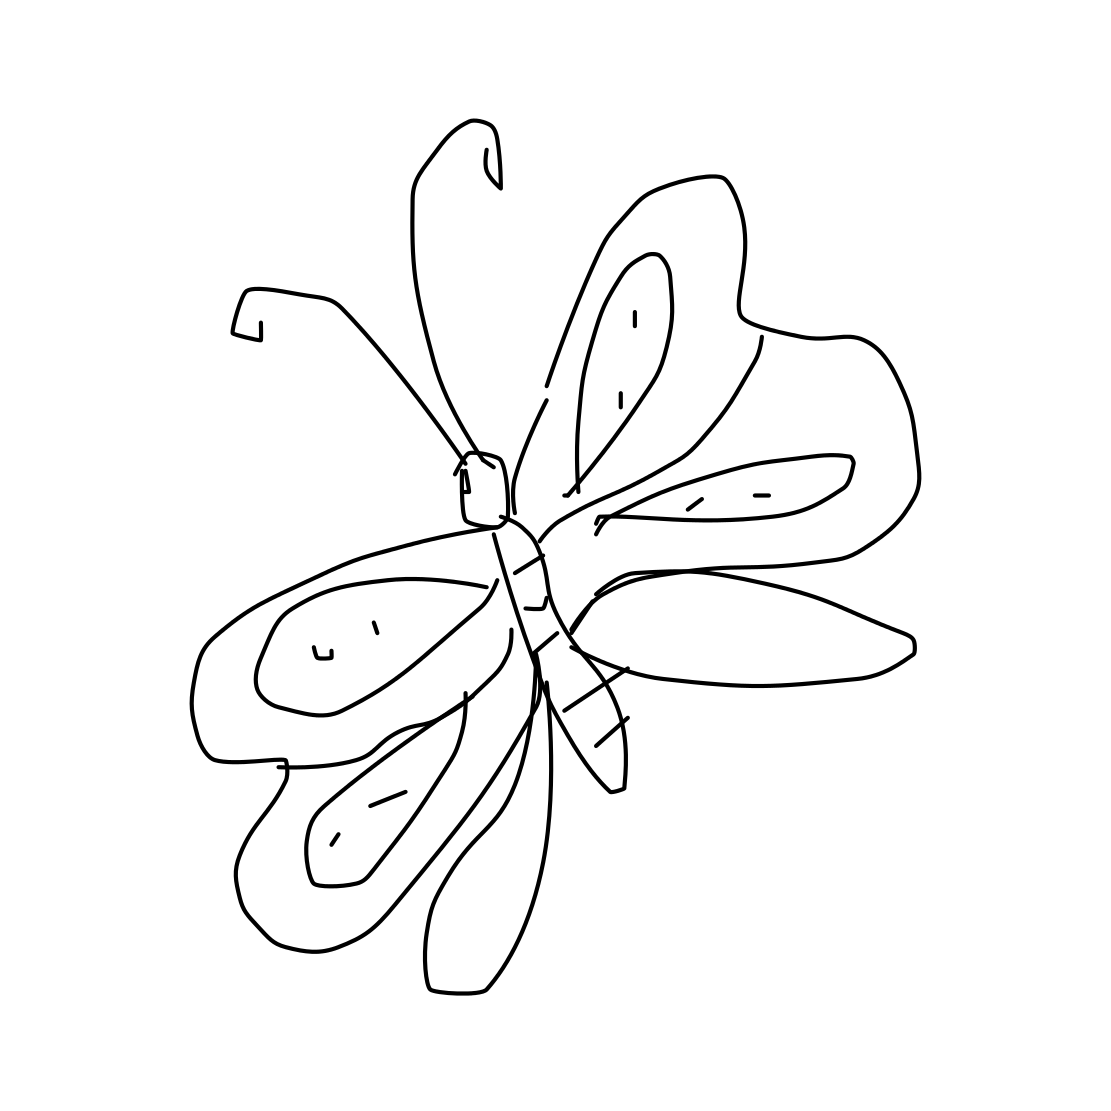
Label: butterfly